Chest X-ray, AP view. Patient: 37 years old, sex M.
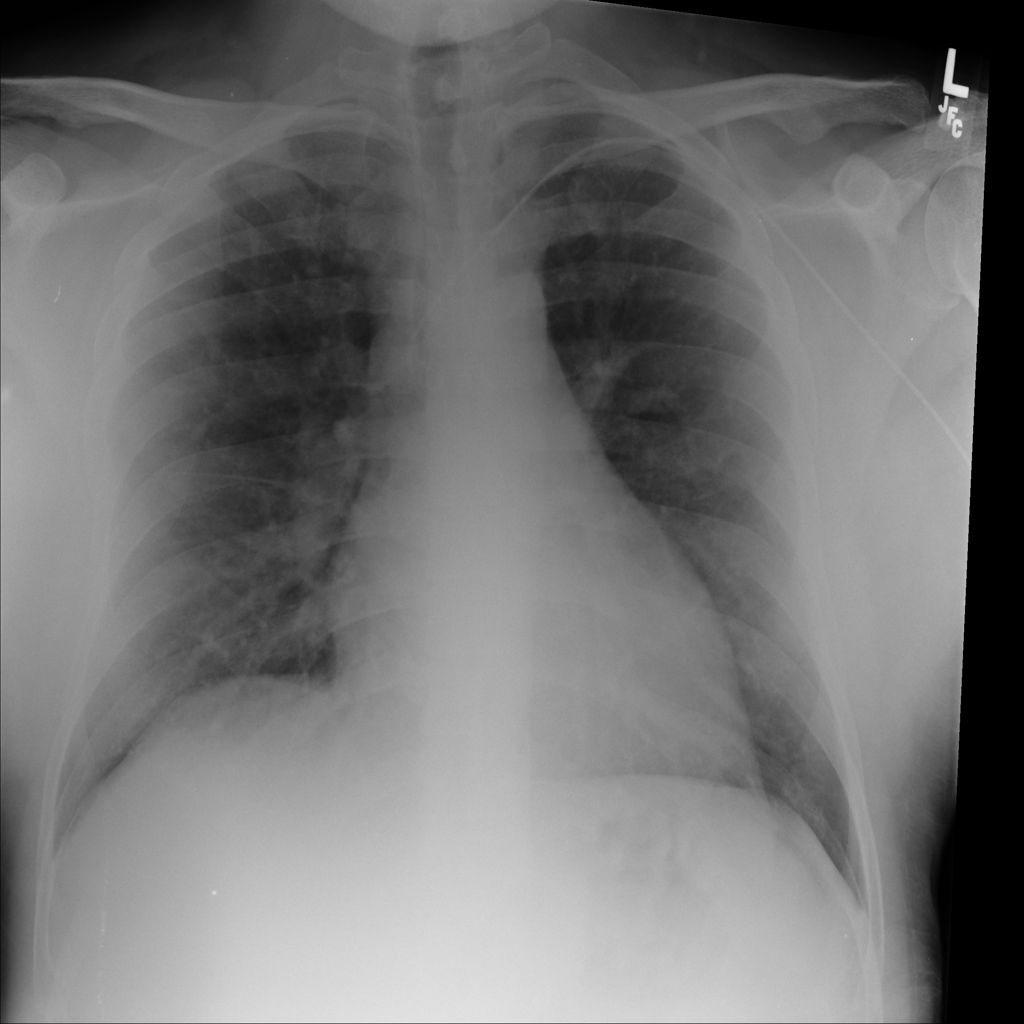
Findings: No Finding